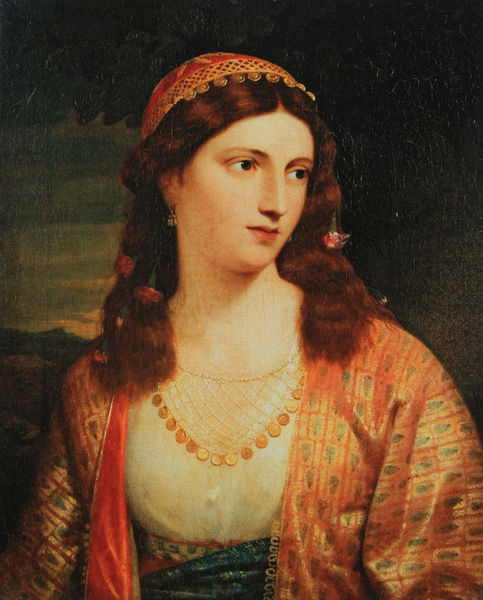
Titel: Bildnis einer Griechin
Künstler: Charles Lock Eastlake
Standort: London
Institution: Tate Gallery
Schlagwörter: baum, blau, blätter, dunkel, gemälde, haut, himmel, schatten, umhang, wolken, grün, landschaft, mädchen, abend, ausschnitt, blumen, braun, brust, busen, frau, frisur, grau, haar, hintergrund, hut, kleid, mund, nase, ohrring, orange, profil, schmuck, stirn, weiss, blick, blüte, blüten, dame, gürtel, rose, rosen, rot, schal, schleier, tuch, wolke, haube, muster, hemd, jacke, jung, kappe, mütze, augen, bluse, gesicht, haarschmuck, inkarnat, kleidung, ärmel, bildnis, portrait, porträt, öl, dämmerung, hügel, natur, busch, gewand, gold, haare, mantel, stoff, spitzen, brustbild, en face, kinn, kontrast, lippen, locken, poträt, rosa, scheitel, schulter, schön, seide, kopfbedeckung, brüste, düster, mieder, zöpfe, kette, risse, falte, verkleidung, kopftuch, brauen, glanz, pupillen, streifen, glänzen, glänzend, junge frau, wange, kelid, gemustert, rothaarig, orient, orientalisch, schönheit, pracht, tizian, nelke, tracht, halbprofil, firnis, portät, nelken, bänder, kopfschmuck, netz, münze, kett, münzen, portrat, old, jüdin, bluase, verkelidung